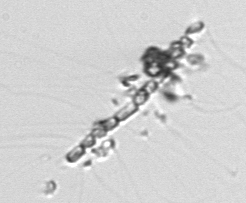
Label: Chaetoceros